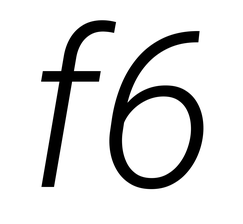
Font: Roboto-Italic_Light_Italic